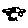
Label: car